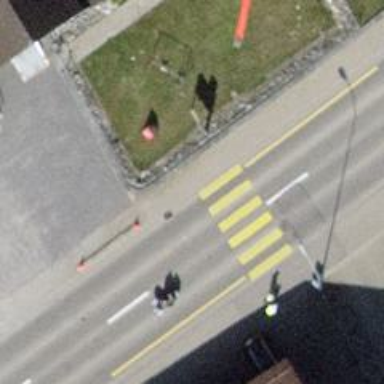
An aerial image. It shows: Tertiary road with asphalt surface and sidewalks on both sides.